Question: I'm making a drawing software, I've almost improved the brushes to a decent level of both performance and looks, however I have one last problem. To obtain the performance I was looking for (multiple undo/history levels) I had to draw every shape to a texture and use that texture on a simple 4 vertices poly. All went well, the performance is awesome and the looks great (especially after I've enabled multisampling) Still, somewhere in the process of drawing the texture in a separate framebuffer, a contour surrounds each object like in the image below. I've observed that the colour of the contour is the same as the one in 'glClearColor'. I suspect is the blending? I use
'''
glEnable(GL_BLEND);
glBlendFunc(GL_SRC_ALPHA, GL_ONE_MINUS_SRC_ALPHA);
'''
But not sure. How can I get rid of the contour?

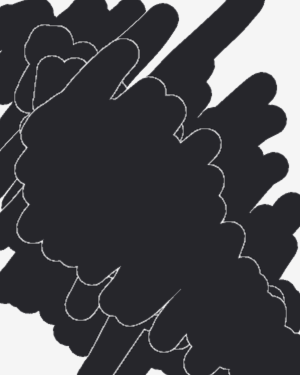
Answer: Try to use premultiplied alpha for the blending:
'''
glBlendFunc(GL_ONE, GL_ONE_MINUS_SRC_ALPHA);
'''
For this to work with any colour you should also clear the colorbuffer in which you'll draw the texture like this:
'''
glClearColor(0, 0, 0, 0);
glClear(GL_COLOR_BUFFER_BIT);
'''
However, this will probably cause problems if you have translucent parts.